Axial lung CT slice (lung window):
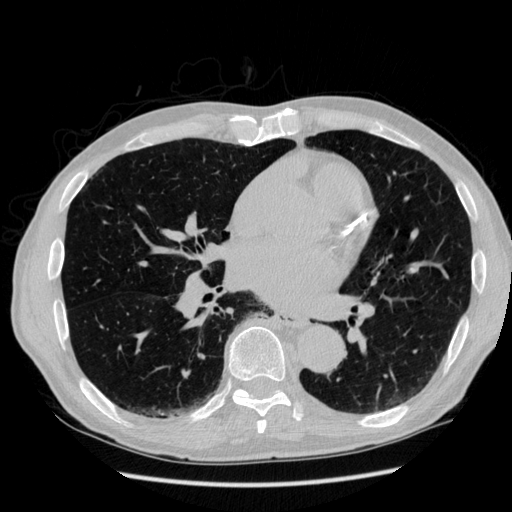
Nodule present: no